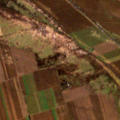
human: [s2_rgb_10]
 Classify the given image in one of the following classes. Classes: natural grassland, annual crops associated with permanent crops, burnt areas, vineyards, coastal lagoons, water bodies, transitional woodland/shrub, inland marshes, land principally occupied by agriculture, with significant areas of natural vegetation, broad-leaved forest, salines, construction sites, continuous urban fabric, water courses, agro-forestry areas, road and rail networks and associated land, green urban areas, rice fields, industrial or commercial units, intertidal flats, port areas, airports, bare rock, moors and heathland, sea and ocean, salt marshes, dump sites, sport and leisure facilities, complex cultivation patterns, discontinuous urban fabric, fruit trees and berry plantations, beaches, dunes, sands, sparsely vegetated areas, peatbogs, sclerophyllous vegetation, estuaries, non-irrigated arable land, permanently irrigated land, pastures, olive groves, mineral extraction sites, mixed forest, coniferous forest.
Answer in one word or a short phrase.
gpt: non-irrigated arable land, pastures, transitional woodland/shrub